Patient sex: M
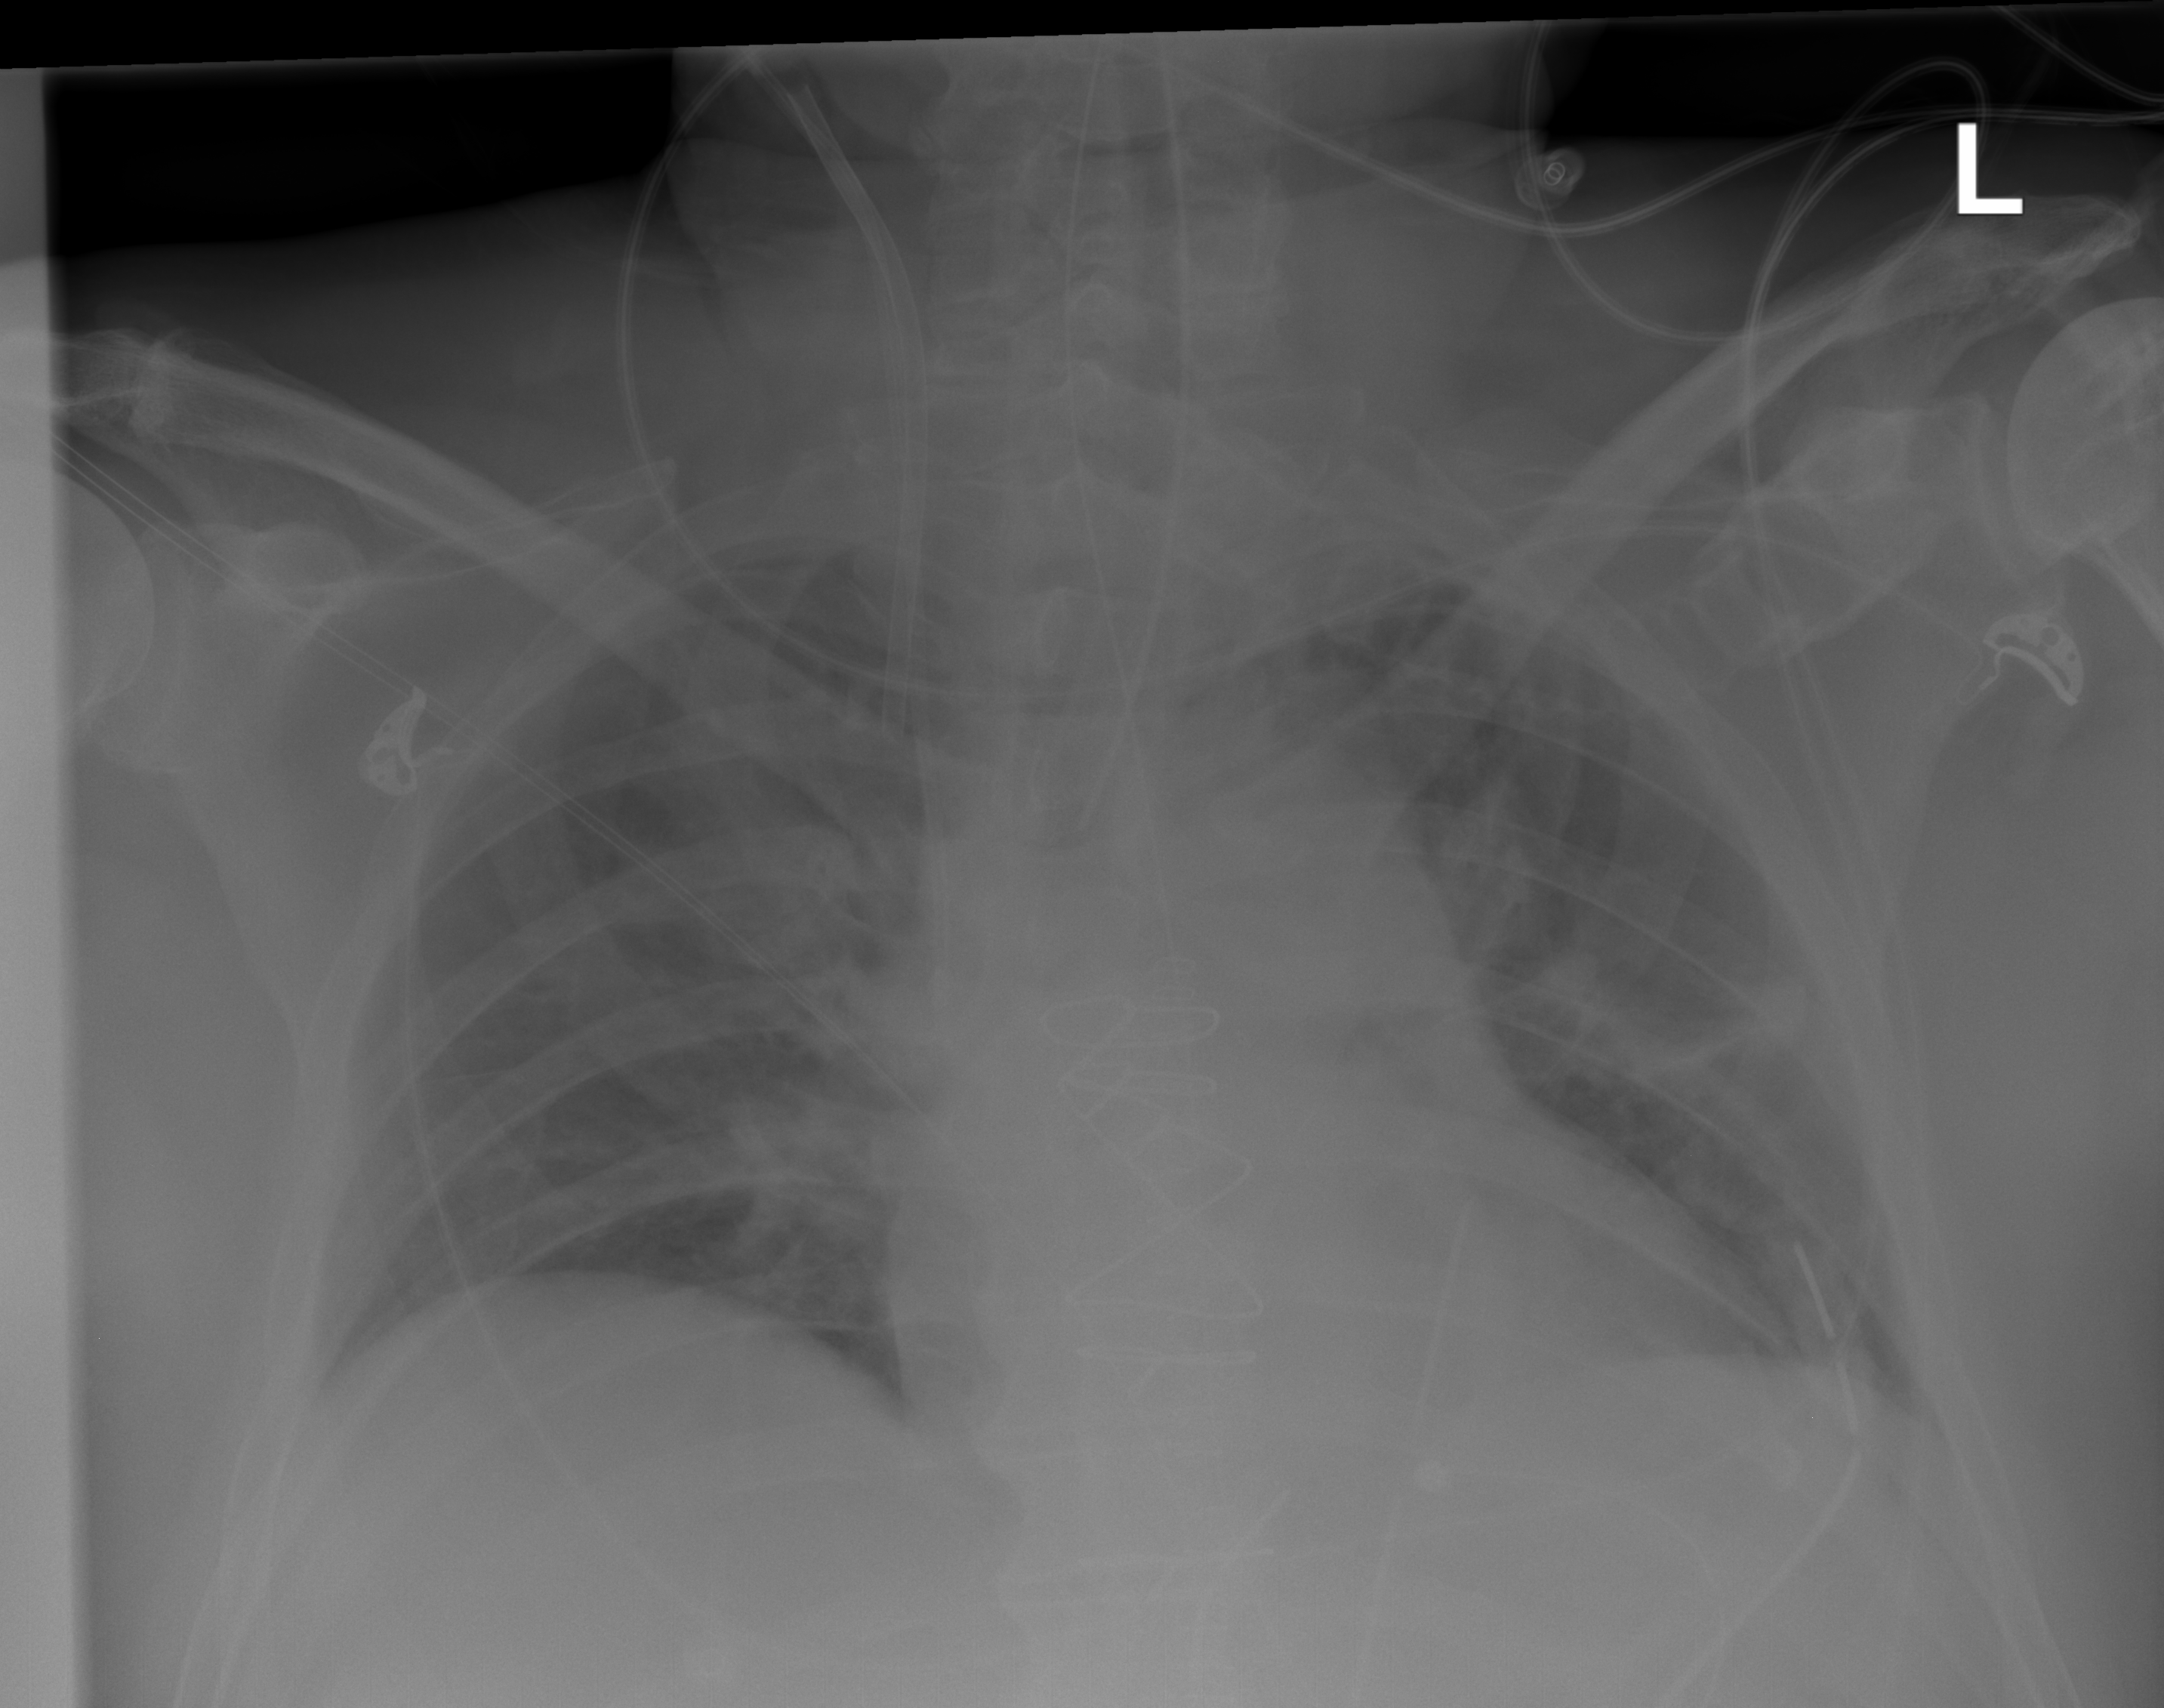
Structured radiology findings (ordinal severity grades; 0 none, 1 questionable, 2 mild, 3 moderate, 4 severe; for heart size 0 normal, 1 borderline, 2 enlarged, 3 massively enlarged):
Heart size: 0
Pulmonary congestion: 0
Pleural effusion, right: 0
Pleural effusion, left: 0
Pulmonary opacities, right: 0
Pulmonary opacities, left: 0
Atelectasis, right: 0
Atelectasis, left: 2